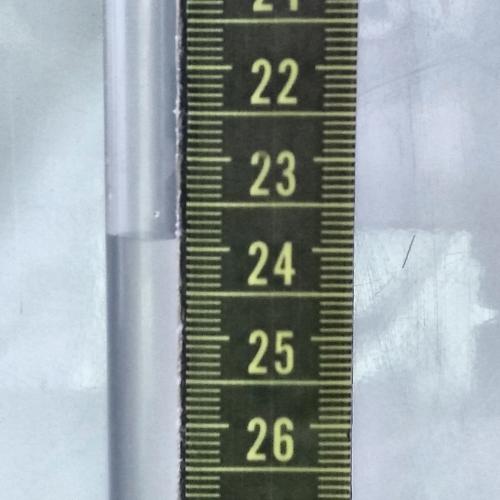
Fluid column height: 23.9 cm